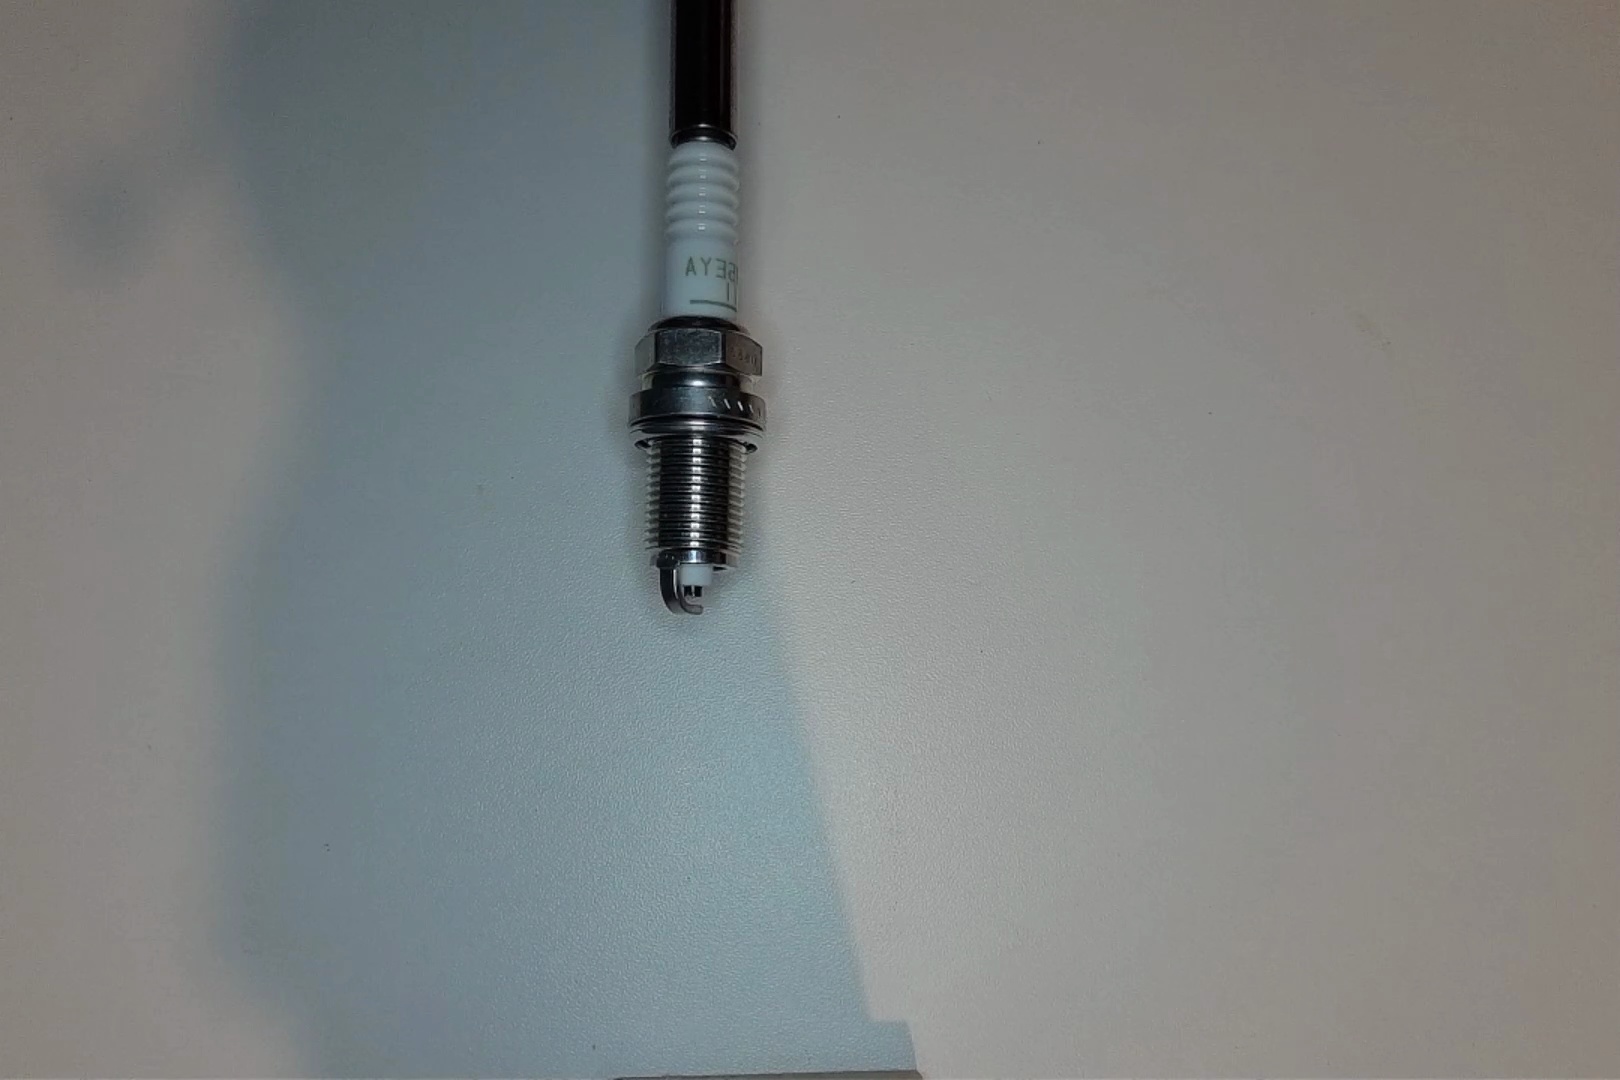
Label: normal